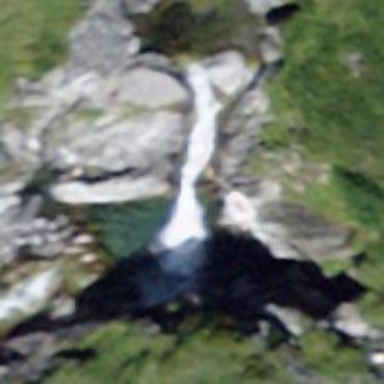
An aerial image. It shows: Beautiful waterfall.